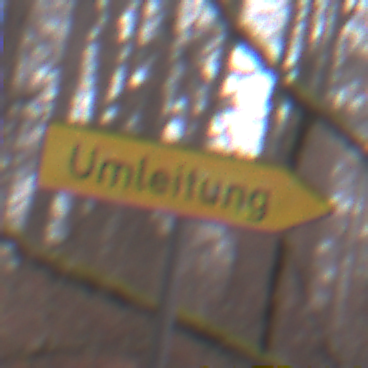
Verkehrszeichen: UmleitungswegweiserRechtsweisend
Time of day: Midday
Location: Outdoor (Nature)
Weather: Overcast
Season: Autumn
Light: Natural